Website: walmart
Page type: customer-info-address
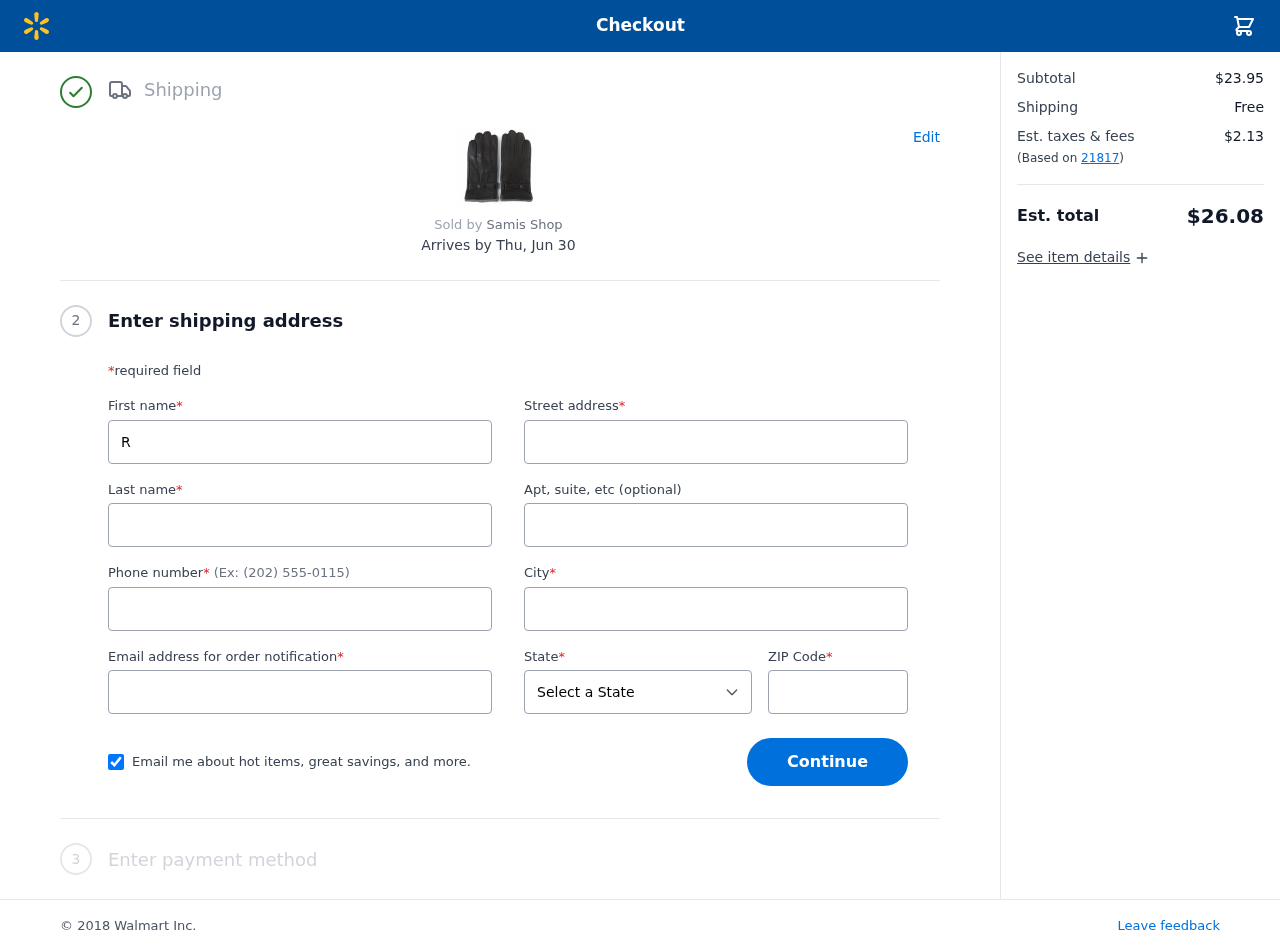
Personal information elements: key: PII_CITY
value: Thomaschester
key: PII_EMAIL
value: rchen@yahoo.com
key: PII_FIRSTNAME
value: Robin
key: PII_LASTNAME
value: Chen
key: PII_PHONE
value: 9236851356
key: PII_POSTCODE
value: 21817
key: PII_STATE
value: Florida
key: PII_STREET
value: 14625 Carpenter Road
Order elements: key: ORDER_DELIVERY_DATE
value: Thu, Jun 30
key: ORDER_SUBTOTAL
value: $23.95
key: ORDER_SHIPPING_COST
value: Free
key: ORDER_TAX
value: $2.13
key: ORDER_TOTAL
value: $26.08